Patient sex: F
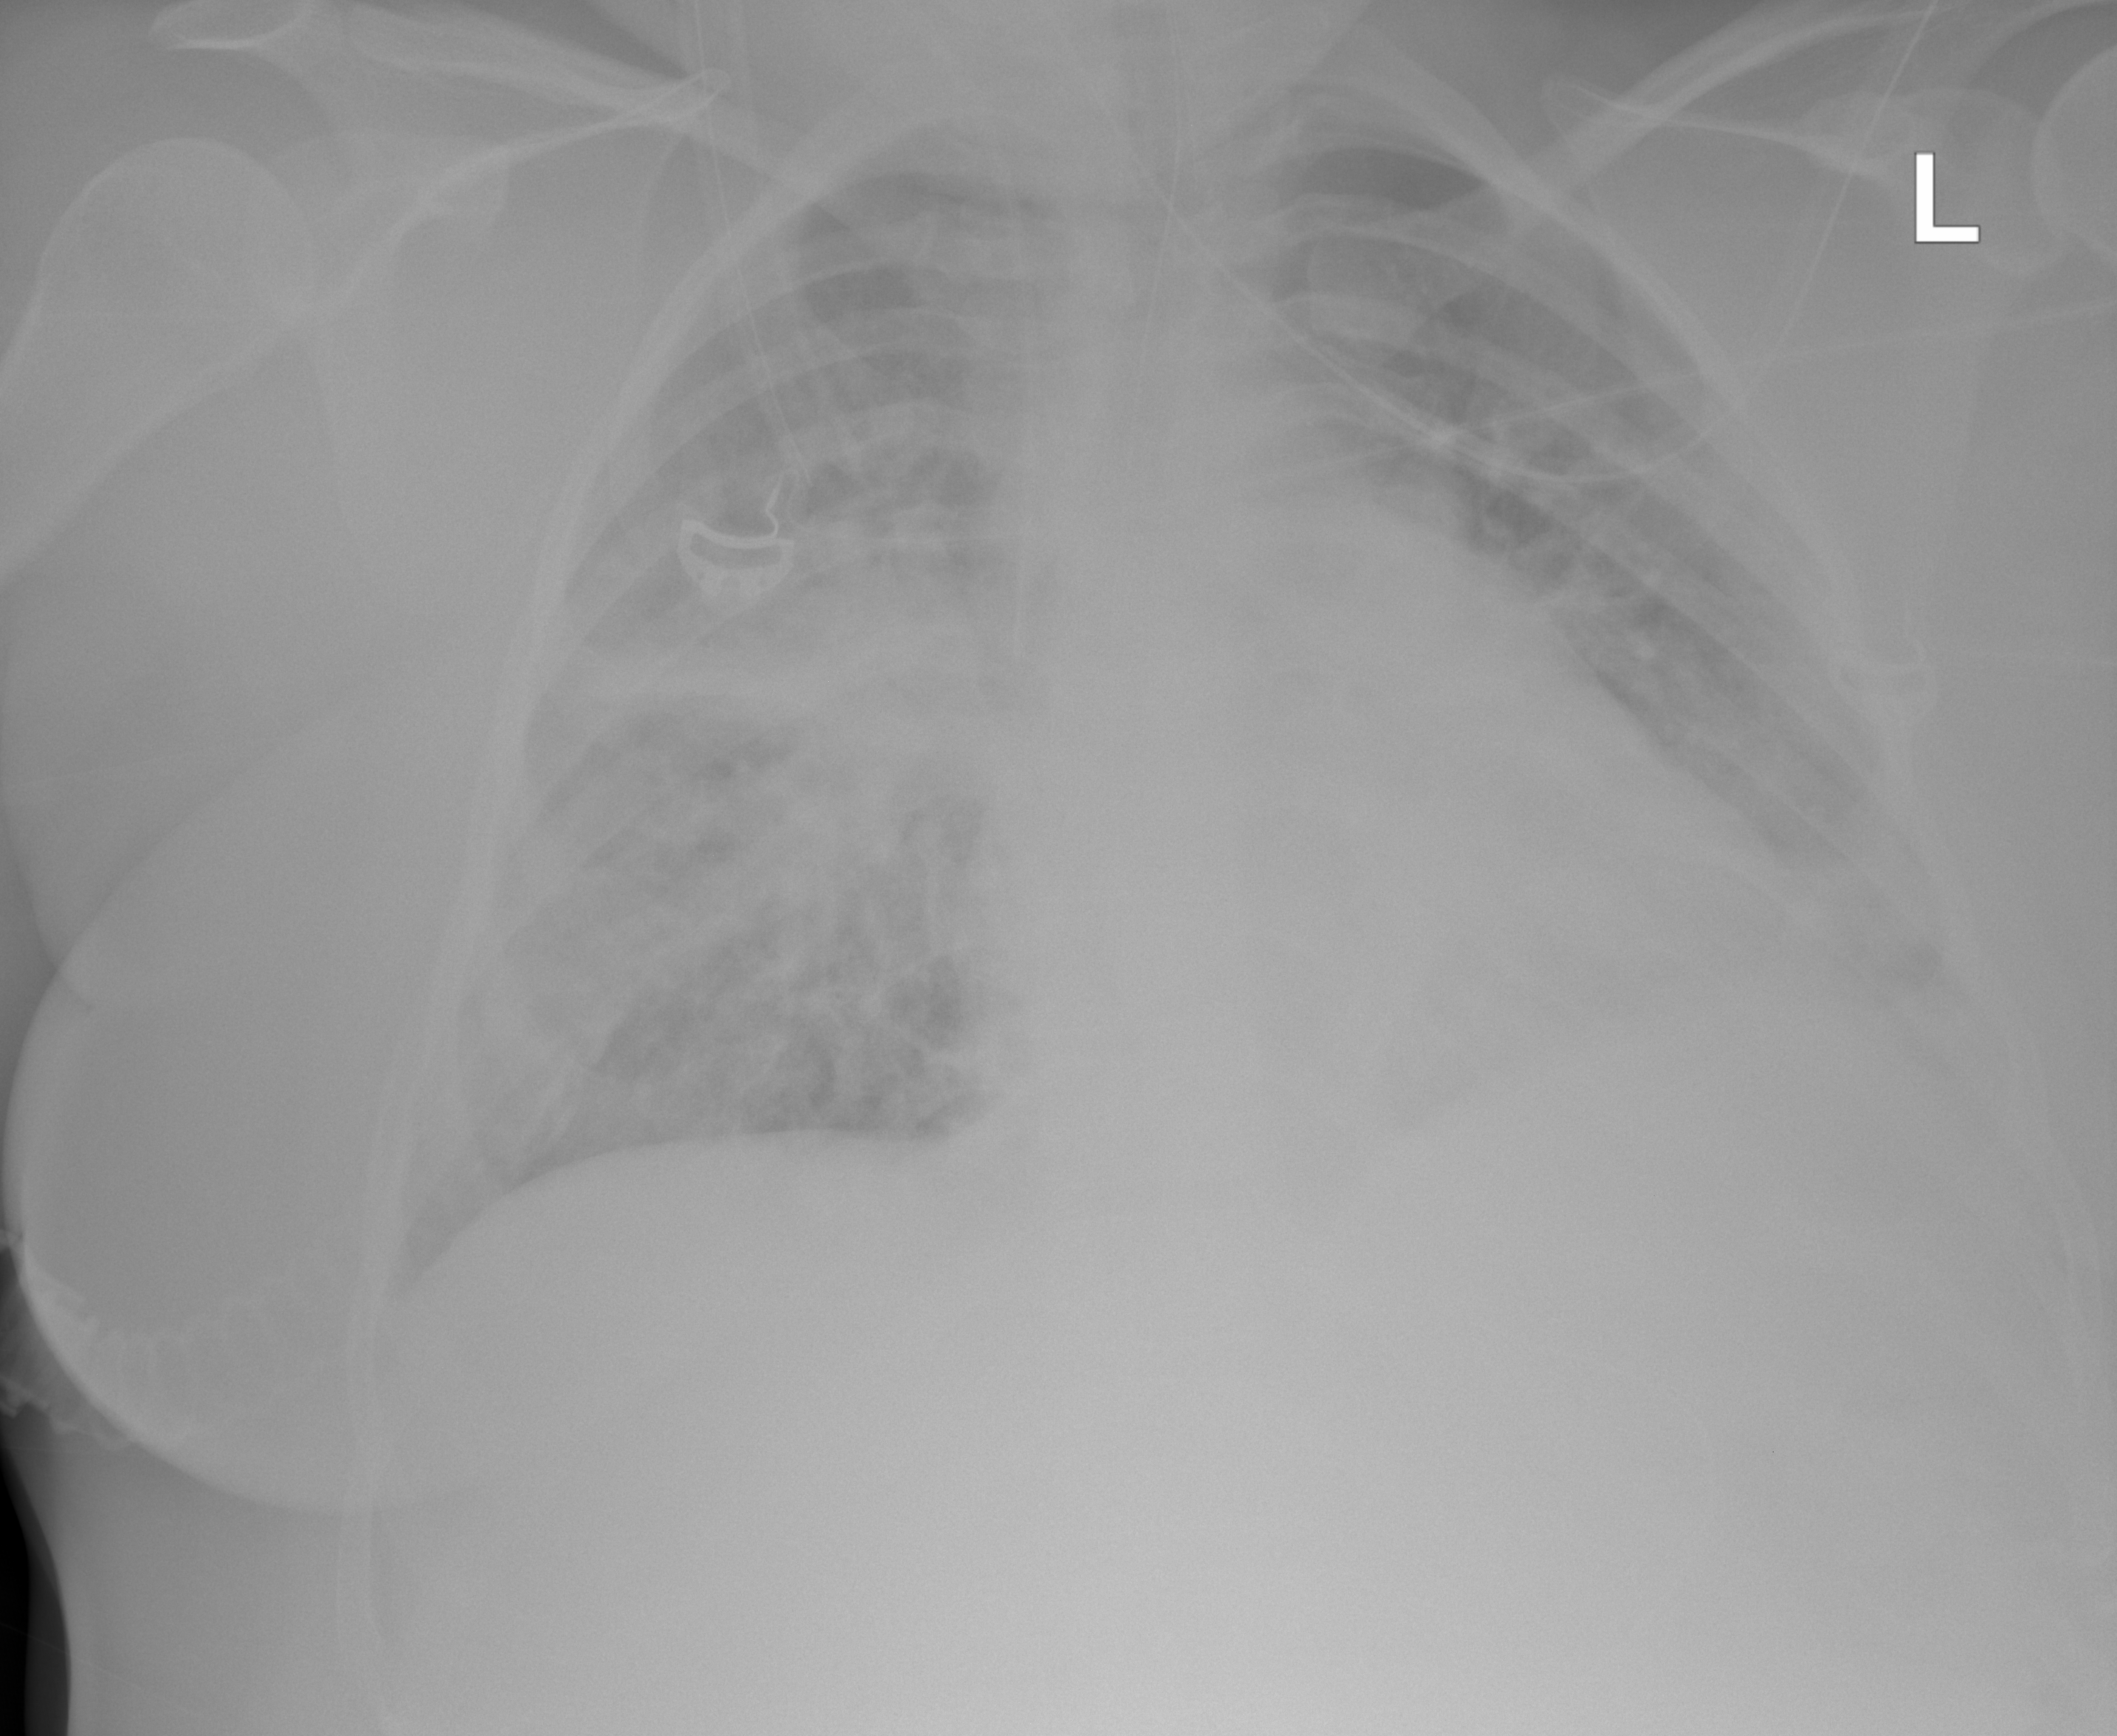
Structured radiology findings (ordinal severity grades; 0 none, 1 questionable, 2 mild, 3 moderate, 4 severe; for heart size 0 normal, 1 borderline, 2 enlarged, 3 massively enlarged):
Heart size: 2
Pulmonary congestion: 3
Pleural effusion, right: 2
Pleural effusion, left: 0
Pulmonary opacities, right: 3
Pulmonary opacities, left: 0
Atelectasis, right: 3
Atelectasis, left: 2